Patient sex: F
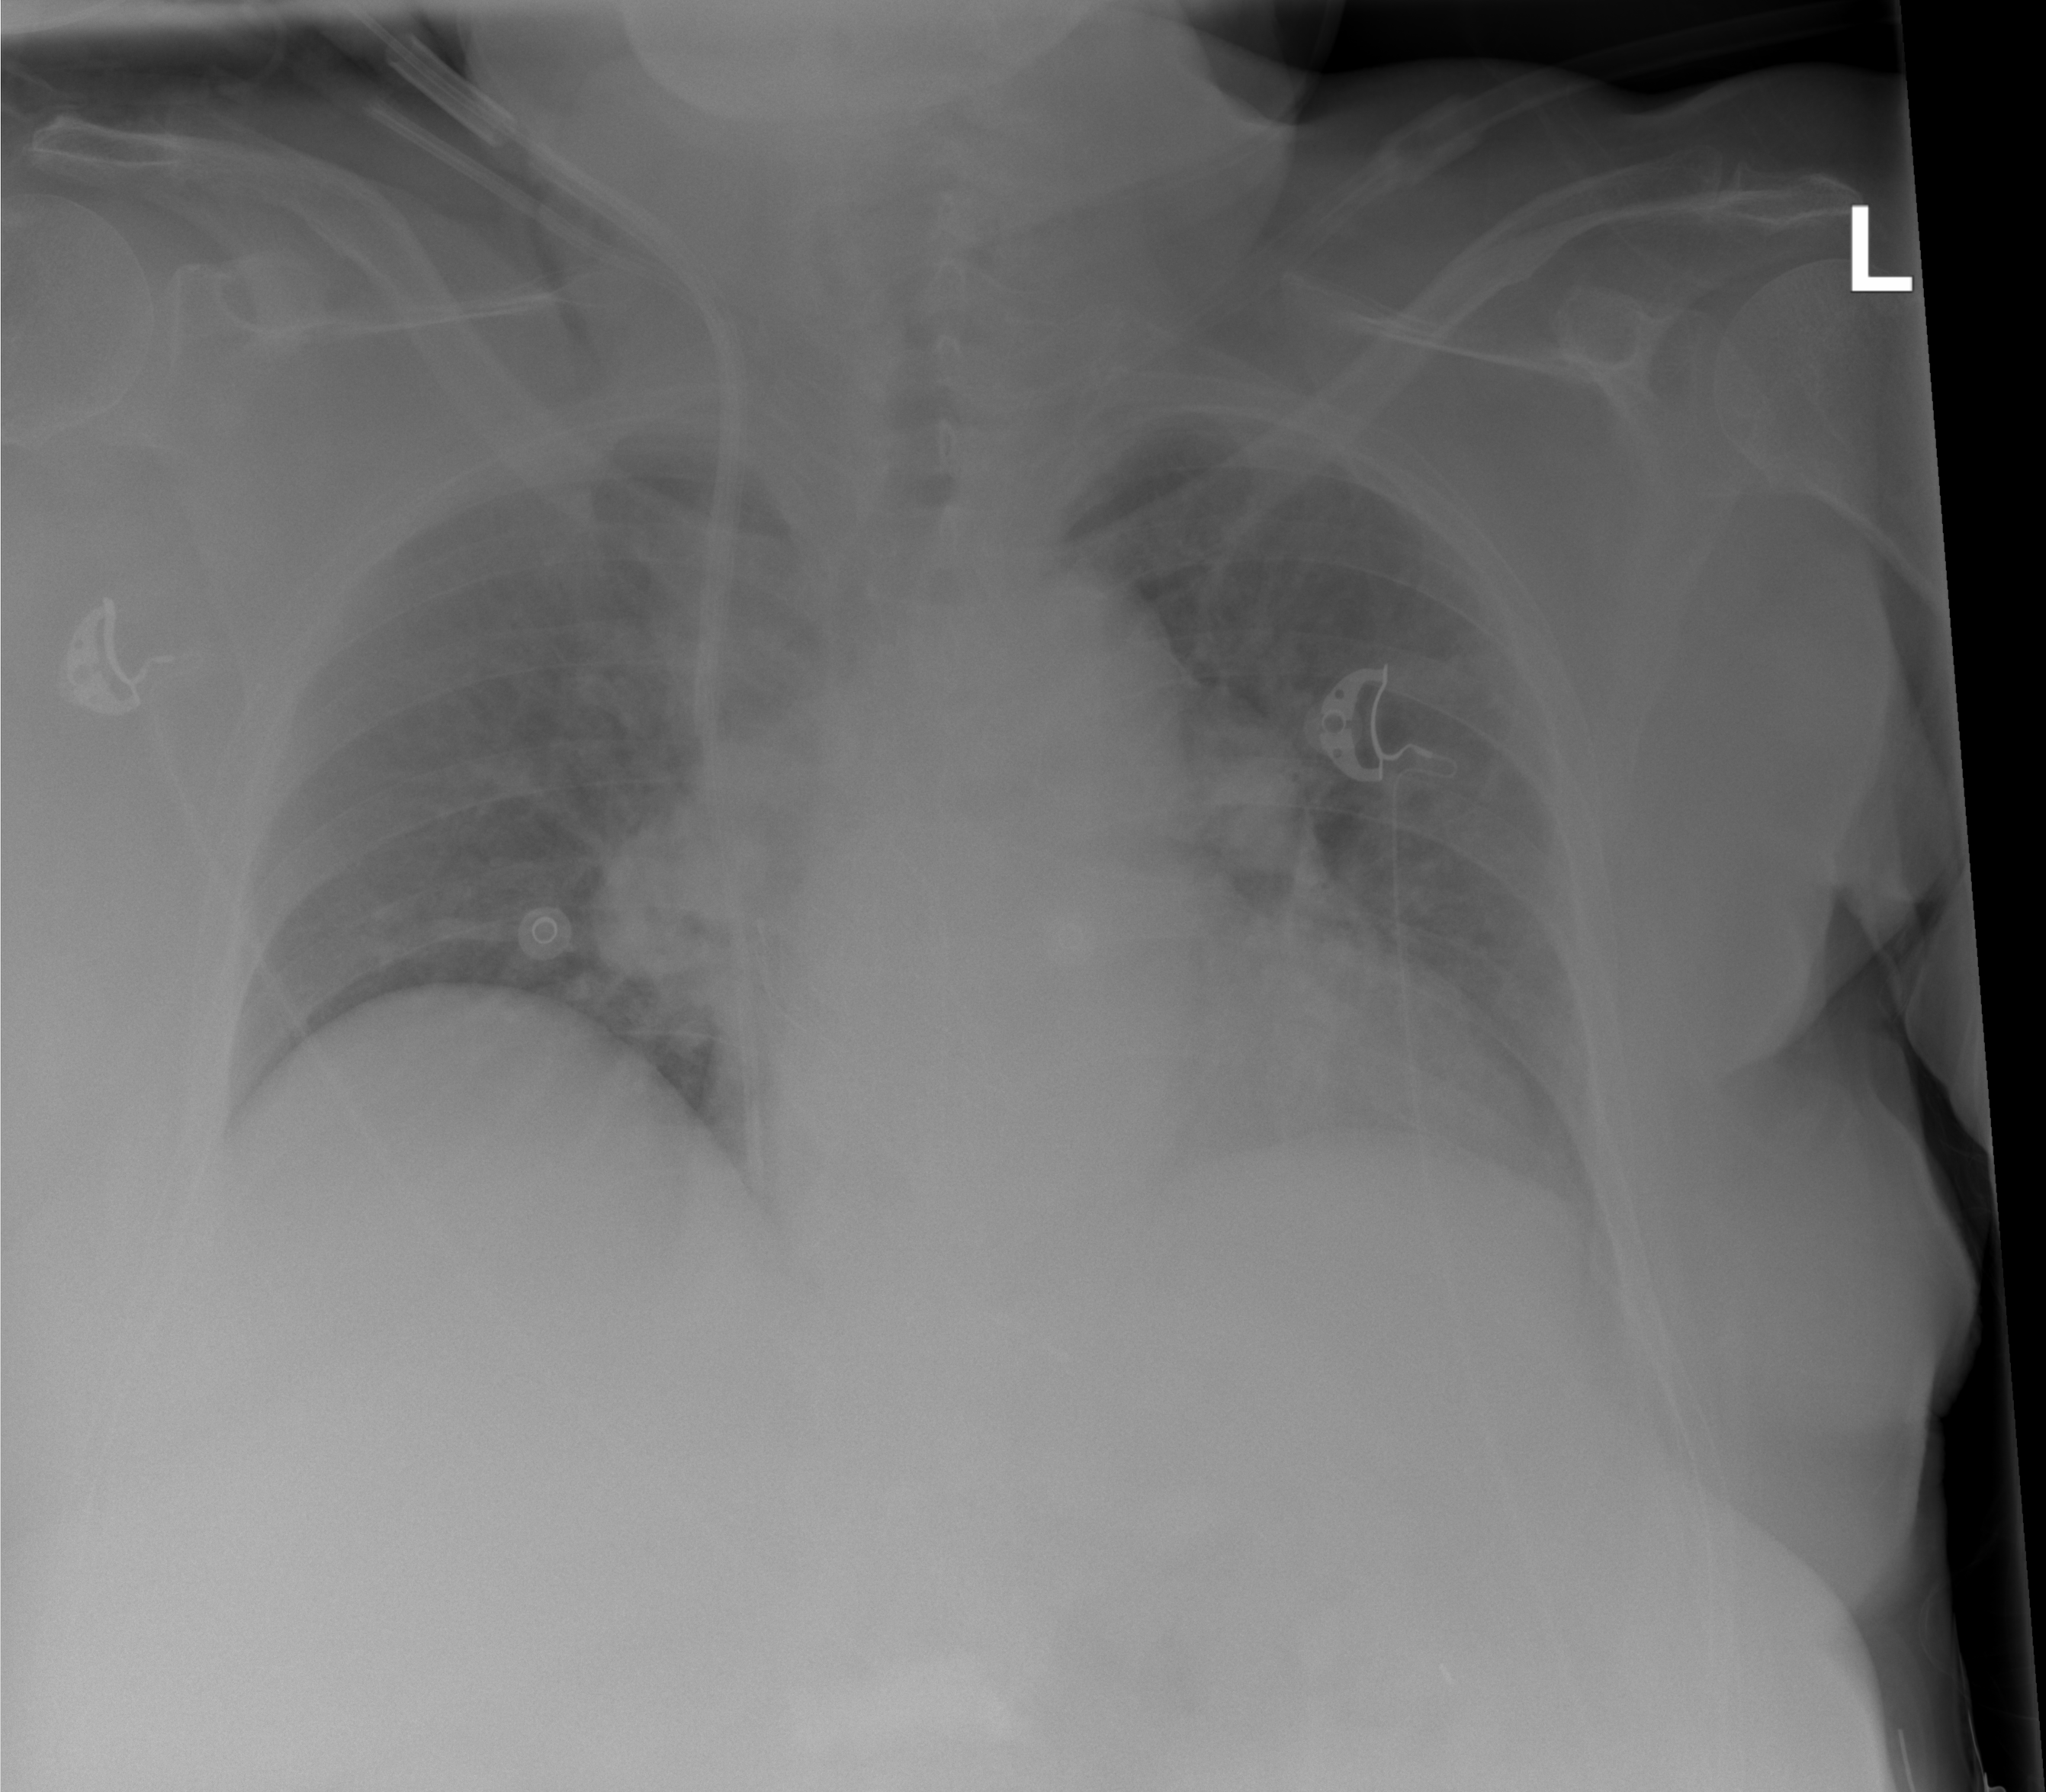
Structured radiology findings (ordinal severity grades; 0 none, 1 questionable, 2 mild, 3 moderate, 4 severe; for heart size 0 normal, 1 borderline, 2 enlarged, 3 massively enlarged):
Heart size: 2
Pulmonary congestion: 3
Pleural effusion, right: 0
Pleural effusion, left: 0
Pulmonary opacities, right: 0
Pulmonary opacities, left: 0
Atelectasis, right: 0
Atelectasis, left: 0